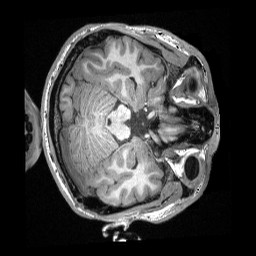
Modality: T1w
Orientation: axial
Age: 20
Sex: male
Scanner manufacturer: siemens
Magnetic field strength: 3 T
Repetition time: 2.3 s
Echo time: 0.00308 s